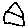
Label: house